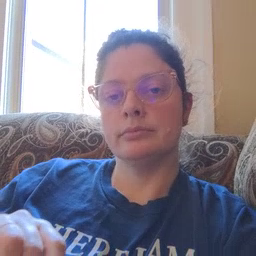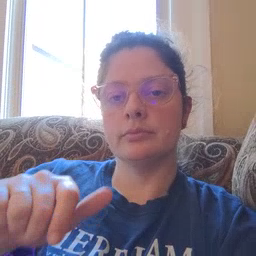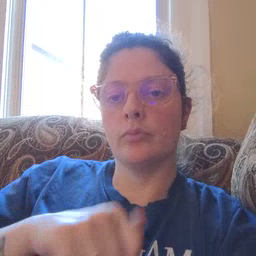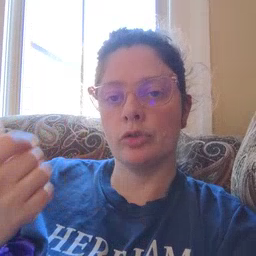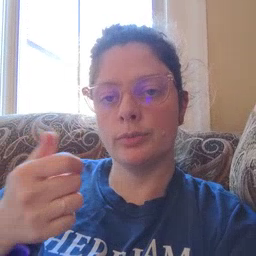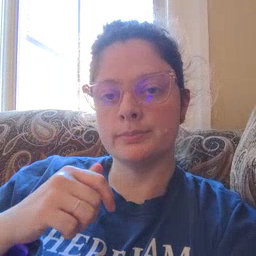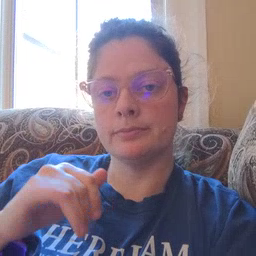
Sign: another